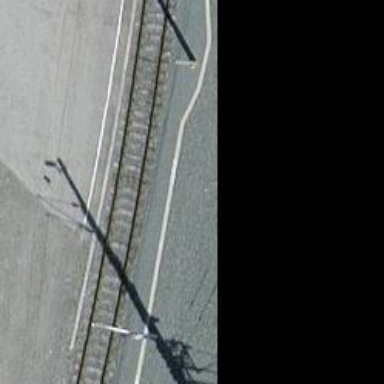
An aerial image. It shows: Siding railway track with electrified contact lines for trains. The track is of minor type.